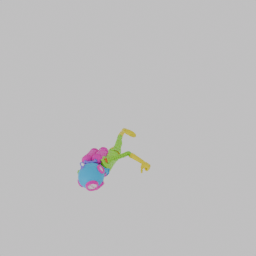
Label: people